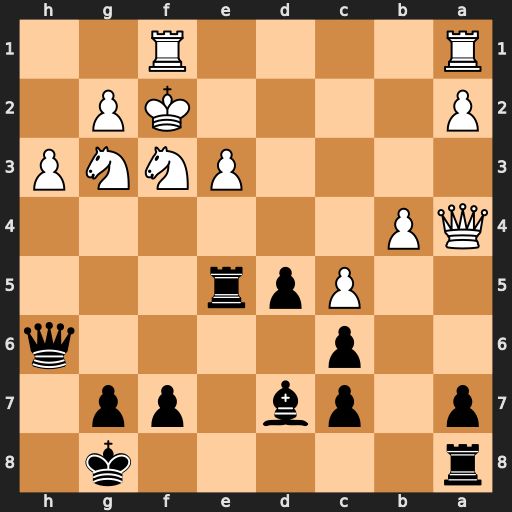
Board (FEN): r5k1/p1pb1pp1/2p4q/2Ppr3/QP6/4PNNP/P4KP1/R4R2
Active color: b
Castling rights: -
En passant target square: -
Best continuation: Qxe3#